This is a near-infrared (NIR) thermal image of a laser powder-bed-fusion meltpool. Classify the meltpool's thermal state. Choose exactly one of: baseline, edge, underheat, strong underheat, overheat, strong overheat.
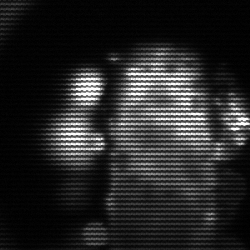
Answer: strong underheat